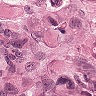
Metastatic tissue present: yes